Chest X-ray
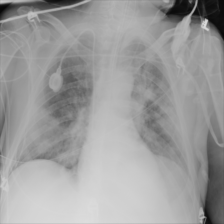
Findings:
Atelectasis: negative
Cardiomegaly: negative
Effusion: negative
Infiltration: positive
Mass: negative
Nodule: positive
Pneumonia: negative
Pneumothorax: negative
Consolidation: negative
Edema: negative
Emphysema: negative
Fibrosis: negative
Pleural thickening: negative
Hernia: negative